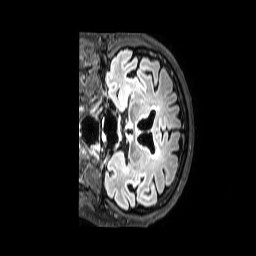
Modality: FLAIR
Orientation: coronal
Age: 66
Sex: male
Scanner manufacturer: philips
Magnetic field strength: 3 T
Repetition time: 4.8 s
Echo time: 0.2809 s